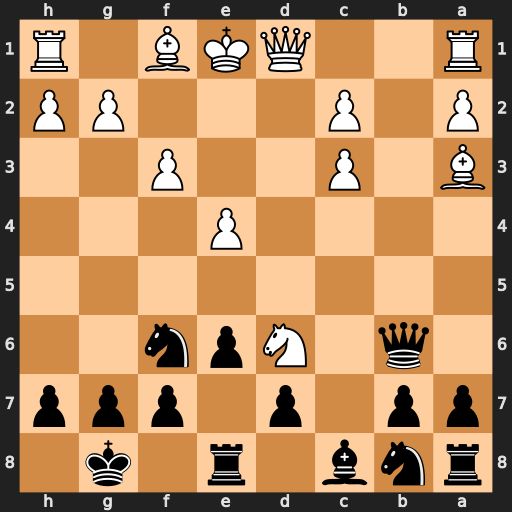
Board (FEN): rnb1r1k1/pp1p1ppp/1q1Npn2/8/4P3/B1P2P2/P1P3PP/R2QKB1R
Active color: b
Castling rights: KQ
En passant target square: -
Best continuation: Qe3+ Be2 Qxc3+